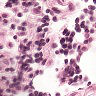
Metastatic tissue present: no